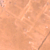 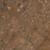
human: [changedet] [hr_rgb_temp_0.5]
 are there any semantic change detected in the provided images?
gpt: The desert area is totally urbanized.